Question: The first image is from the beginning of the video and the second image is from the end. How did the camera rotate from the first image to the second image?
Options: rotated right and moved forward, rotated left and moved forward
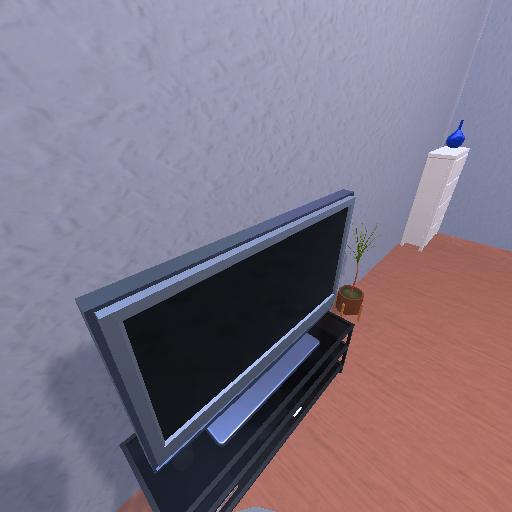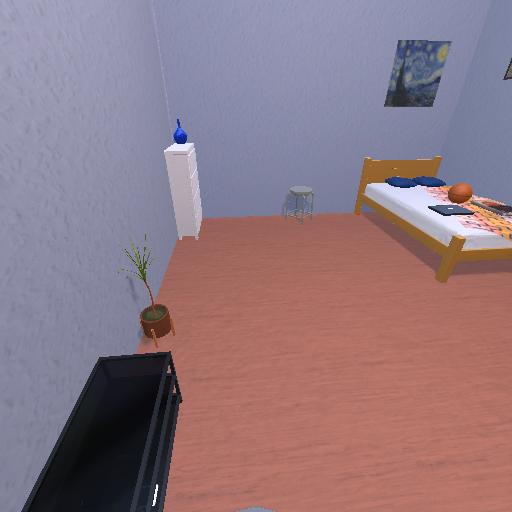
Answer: rotated right and moved forward